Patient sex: M
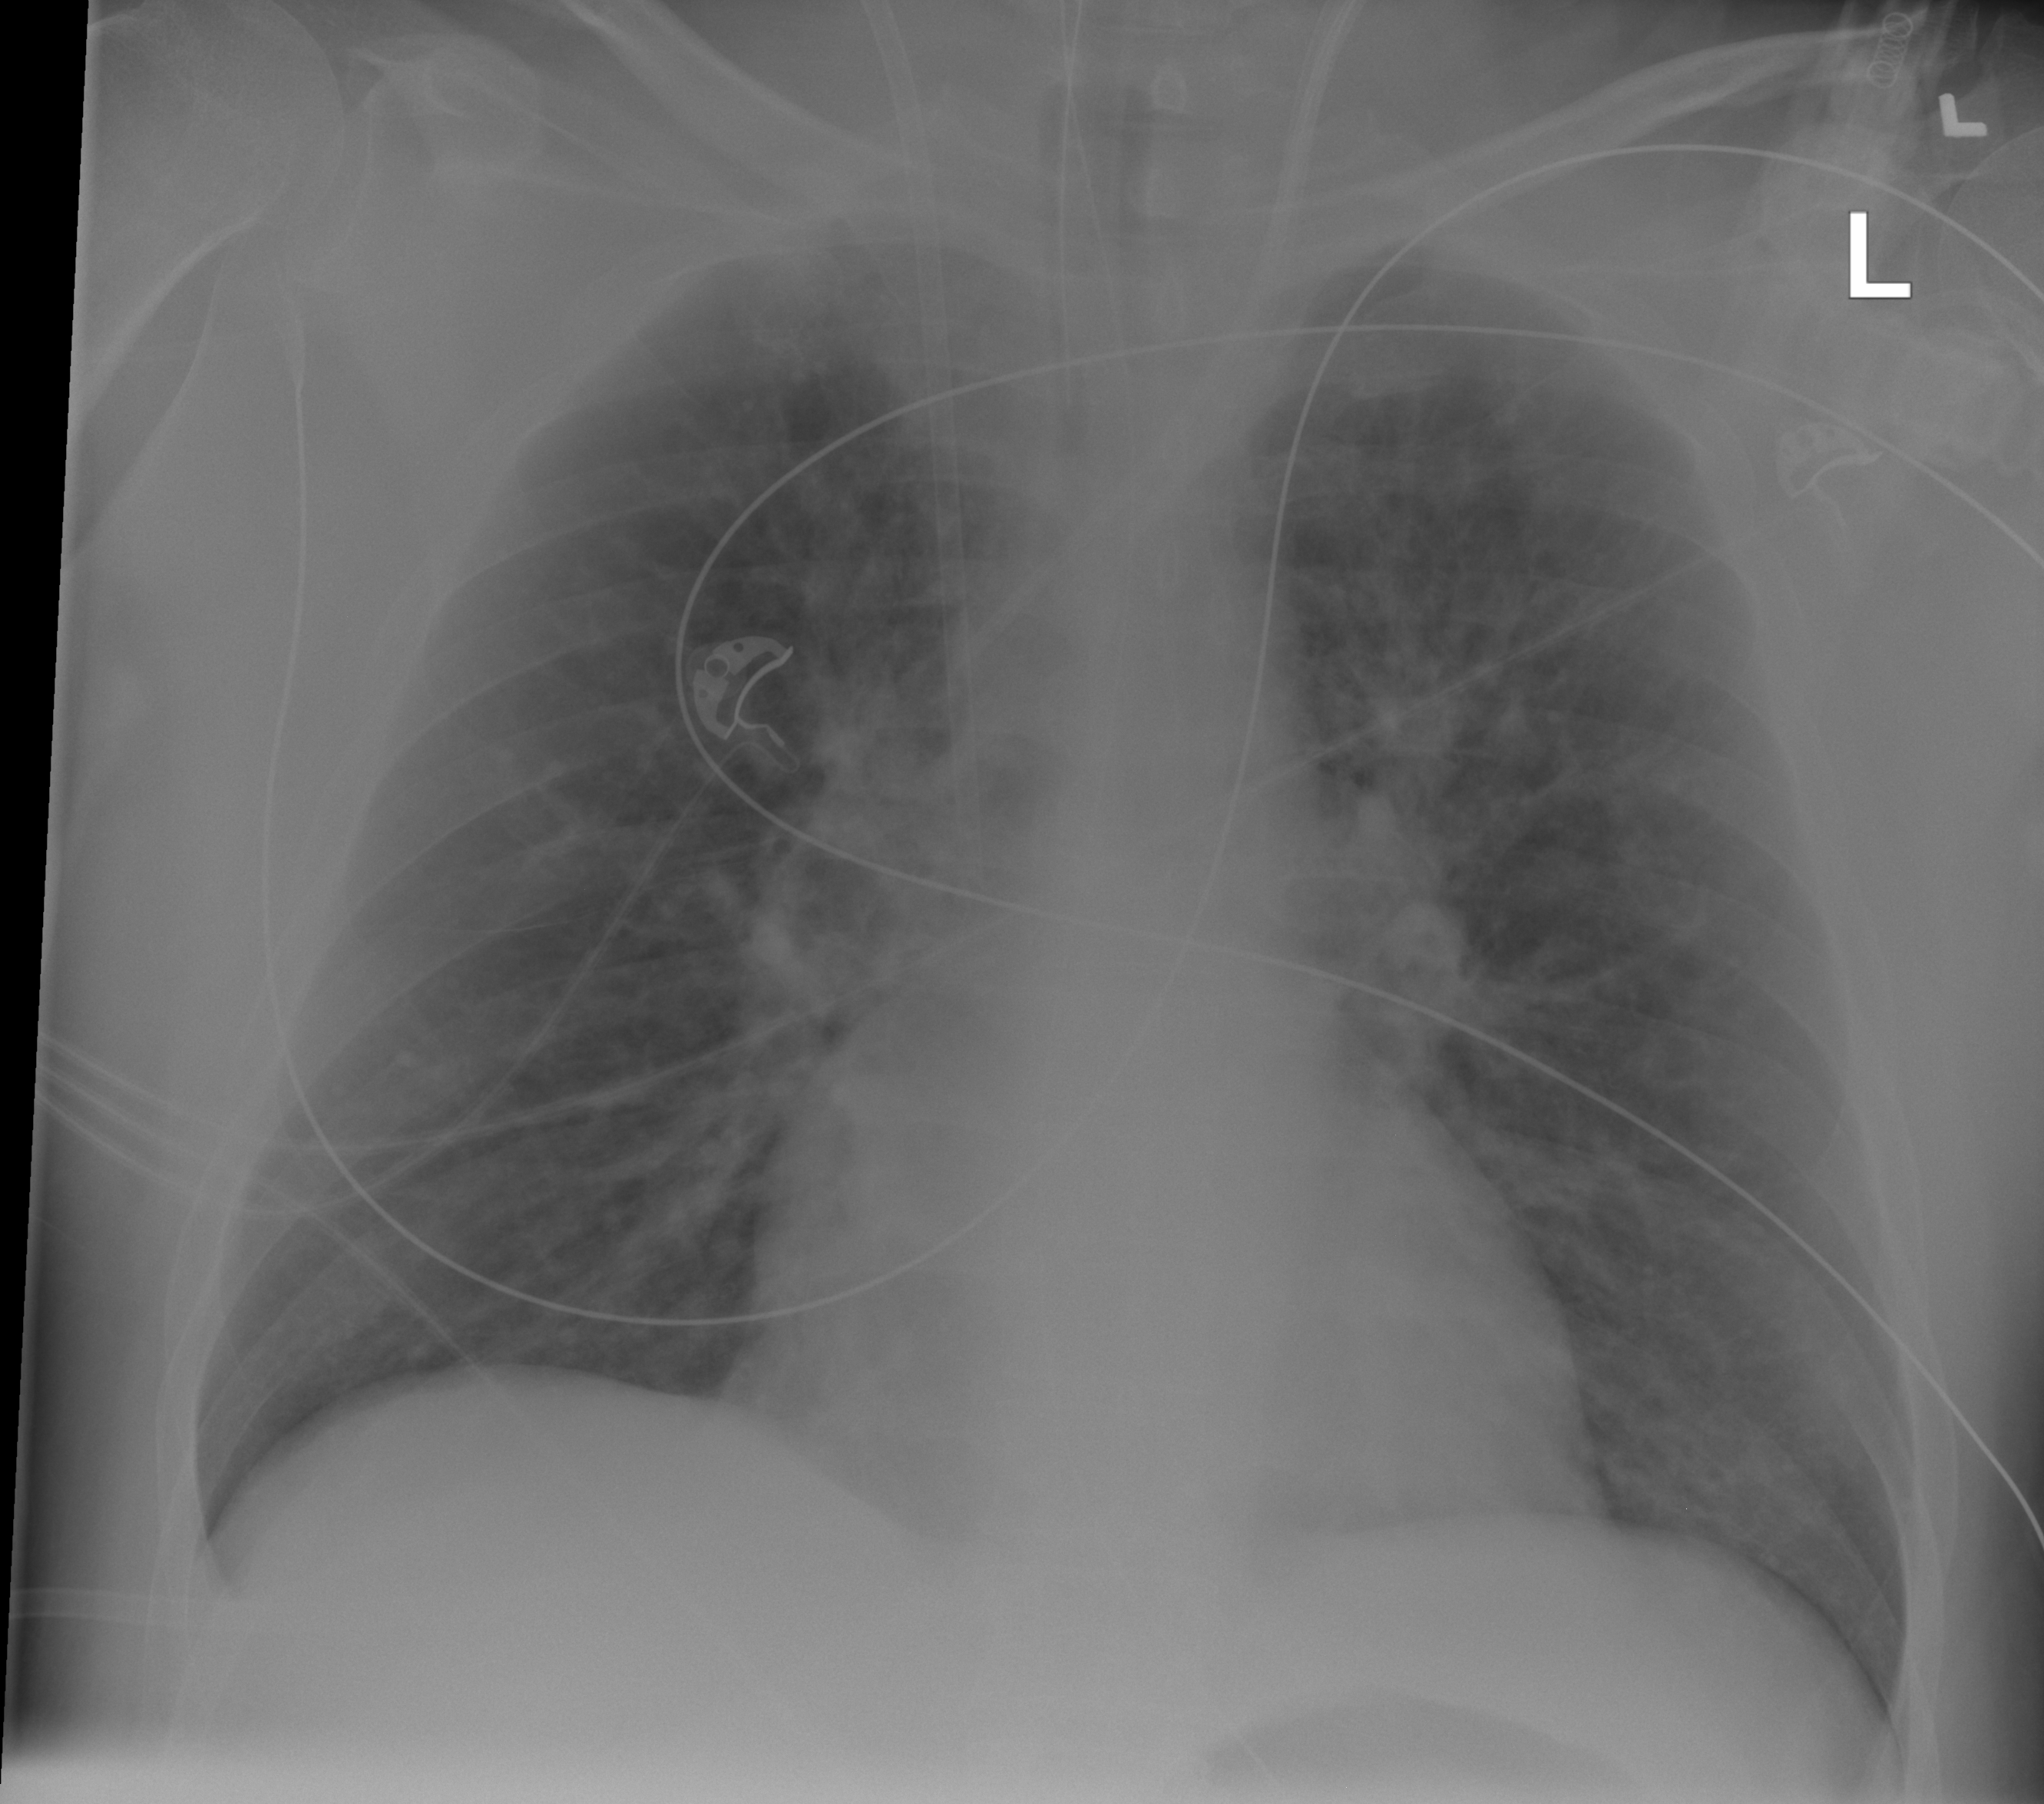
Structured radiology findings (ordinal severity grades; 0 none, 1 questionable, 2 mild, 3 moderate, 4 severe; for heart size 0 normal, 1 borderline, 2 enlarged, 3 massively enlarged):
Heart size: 1
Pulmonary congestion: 2
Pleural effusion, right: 0
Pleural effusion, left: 0
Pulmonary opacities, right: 0
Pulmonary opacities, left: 0
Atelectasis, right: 0
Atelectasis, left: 0